Question: I am trying to identify and transfer to an activity after an outgoing call is initiated. I used 'ACTION_NEW_OUTGOING_CALL' in the Intent filter. However how csn I identify that the call is outgoing. I did this for an incoming call (as seen below) but what can I use instead of 'EXTRA_STATE_RINGING'.
'''
public class OutgoingBroadcastReceiver extends BroadcastReceiver {
@Override
public void onReceive(Context context, Intent intent) {
String state = intent.getStringExtra(TelephonyManager.EXTRA_STATE);
if (state.equals(TelephonyManager.EXTRA_STATE_RINGING))
{
Intent i = new Intent(context, OutgoingCallScreenDisplay.class);
i.putExtras(intent);
i.addFlags(Intent.FLAG_ACTIVITY_NEW_TASK);
context.startActivity(i);
}
}
}
'''

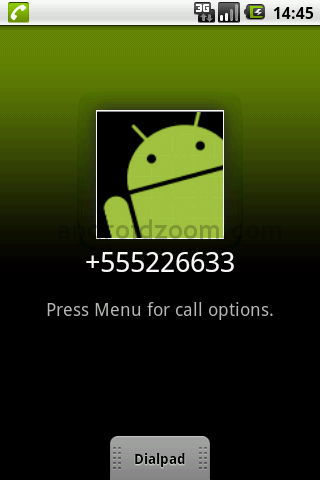
Answer: '''
public class OutgoingBroadcastReceiver extends BroadcastReceiver {
@Override
public void onReceive(Context context, Intent intent) {
if (intent.getAction().equals(Intent.ACTION_NEW_OUTGOING_CALL)) {
// If it is to call (outgoing)
Intent i = new Intent(context, OutgoingCallScreenDisplay.class);
i.putExtras(intent);
i.addFlags(Intent.FLAG_ACTIVITY_NEW_TASK);
context.startActivity(i);
}
}
}
'''
is a constant declare in the 'Intent' class, not in 'TelephonyManager'. When an outgoing call appears, then the system broadcasts an intent with this constant. If you really want to catch an outgoing call by using 'TelephonyManager' then do this:
'''
TelephonyManager tm = (TelephonyManager)context.getSystemService(Service.TELEPHONY_SERVICE);
tm.listen(listener, PhoneStateListener.LISTEN_CALL_STATE);
PhoneStateListener listener = new PhoneStateListener() {
@Override
public void onCallStateChanged(int state, String incomingNumber) {
// TODO Auto-generated method stub
super.onCallStateChanged(state, incomingNumber);
switch(state) {
case TelephonyManager.CALL_STATE_IDLE:
break;
case TelephonyManager.CALL_STATE_OFFHOOK:
if(incomingNumber==null) {
//outgoing call
} else {
//incoming call
}
break;
case TelephonyManager.CALL_STATE_RINGING:
if(incomingNumber==null) {
//outgoing call
} else {
//incoming call
}
break;
}
}
};
'''